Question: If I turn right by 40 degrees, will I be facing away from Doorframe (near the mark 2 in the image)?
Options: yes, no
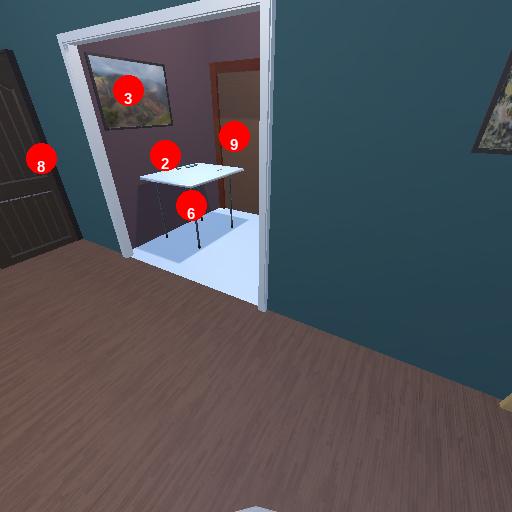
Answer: yes